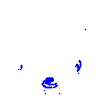
Particle: electron